Question: Is it possible to display point markers on main chart but not display it on Navigator chart?

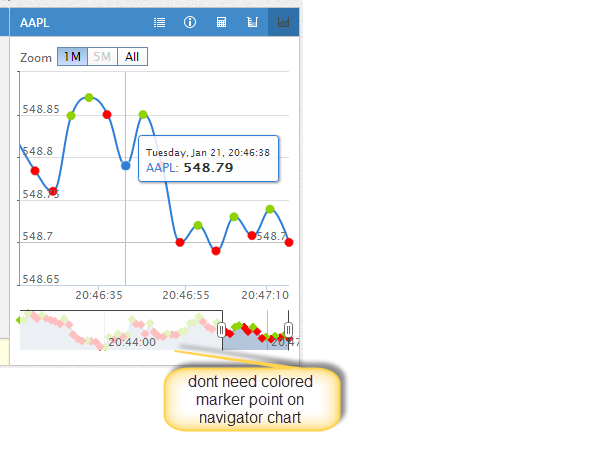
Answer: You can use:
'''
marker: {
enabled: false
}
'''
It is the default setting. See <URL>.